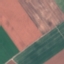
Land use / land cover: AnnualCrop